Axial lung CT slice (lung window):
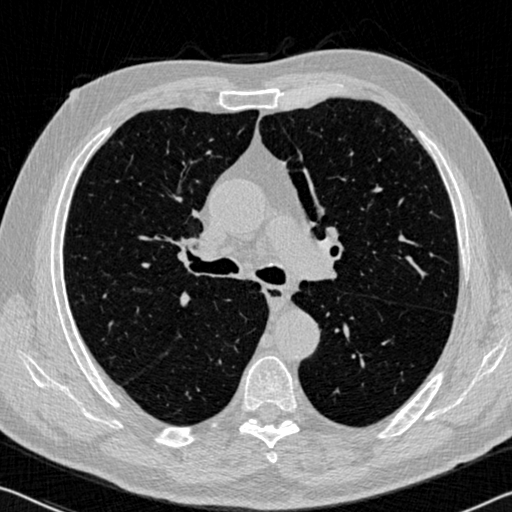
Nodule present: no